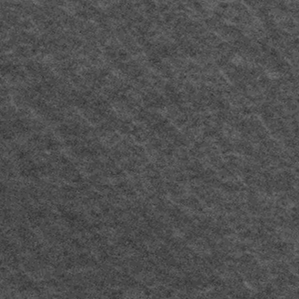
Label: frost